Current action and preconditions to check: path_clear

Your task: For each precondition in the list above, predict whether it will hold at this action.

Consider the current scene as observed from the mobile robot's camera, and analyze the predicted future states of all dynamic agents (e.g., people, animals, vehicles, or any moving entities) within the NEXT SECOND.

IMPORTANT: Only answer "very likely" if you are absolutely certain—based on strong, clear evidence—that a dynamic agent will violate the precondition in the predicted future state. Do NOT answer "very likely" for unlikely, ambiguous, or low-probability risks.

Ask yourself for each precondition: Is there a high probability, with clear and convincing evidence, that the predicted future states of any dynamic agent will interfere with the predicted future state of the currently executing action within the NEXT SECOND, causing that precondition to fail?

Assess the risk level based on these predictions. Use "likely" or "very likely" if motions create a clear risk of interference.

Use "neutral" or "improbable" if agents are nearby but their predicted paths are clearly diverging or non-conflicting.

Failure Risk Categories: "very improbable", "improbable", "neutral", "likely", "very likely"

Answer Format: Output ONLY the probability_of_failure value from these categories: "very improbable", "improbable", "neutral", "likely", "very likely"

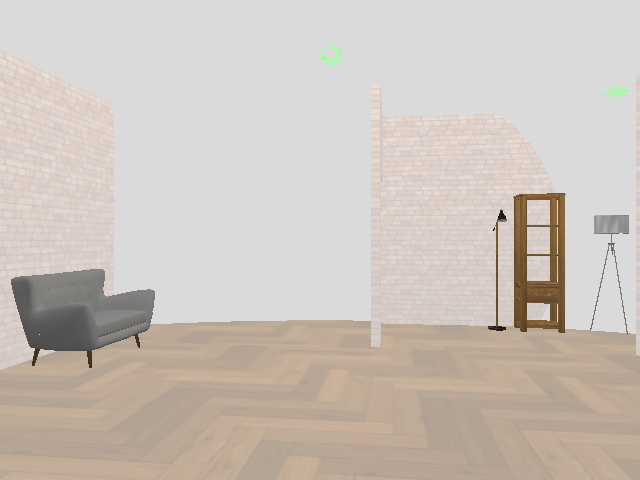

Answer: very improbable